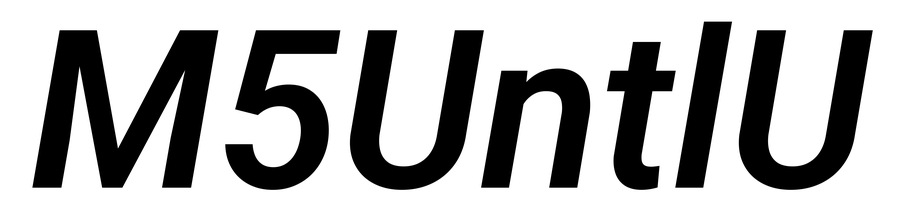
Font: Roboto-Italic_SemiBold_Italic